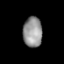
Tissue: prostate
Cell type: T cells
Senescence score: 0.3373
Nuclear area (px): 567
Mean DAPI intensity: 147.129